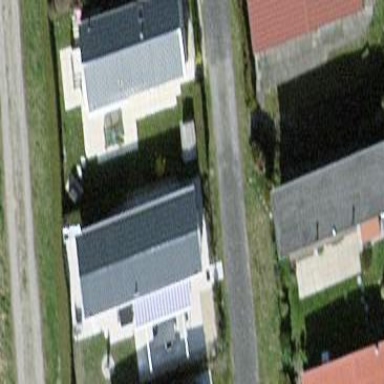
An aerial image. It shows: Static caravan.